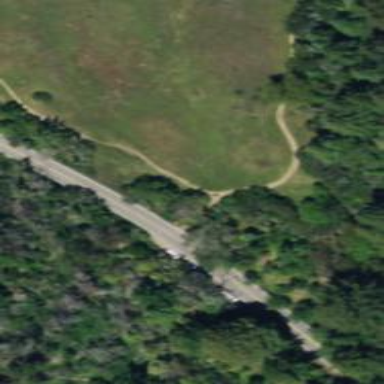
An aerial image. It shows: Path.